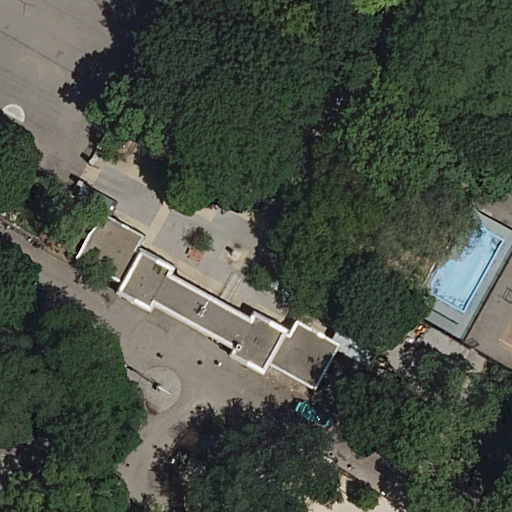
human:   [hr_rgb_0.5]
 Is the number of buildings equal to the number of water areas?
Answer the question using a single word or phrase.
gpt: no

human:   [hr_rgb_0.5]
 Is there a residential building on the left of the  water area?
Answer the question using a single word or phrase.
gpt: yes

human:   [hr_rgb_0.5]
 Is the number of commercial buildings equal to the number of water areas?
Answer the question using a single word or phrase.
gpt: no

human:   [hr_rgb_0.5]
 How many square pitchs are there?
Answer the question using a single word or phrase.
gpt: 0

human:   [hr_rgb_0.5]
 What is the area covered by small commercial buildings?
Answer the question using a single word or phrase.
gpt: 0m2

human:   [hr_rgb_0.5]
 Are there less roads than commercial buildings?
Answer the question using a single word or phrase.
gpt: no

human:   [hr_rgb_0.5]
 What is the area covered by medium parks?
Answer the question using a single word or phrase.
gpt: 0m2

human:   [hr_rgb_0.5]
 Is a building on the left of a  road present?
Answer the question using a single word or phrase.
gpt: yes

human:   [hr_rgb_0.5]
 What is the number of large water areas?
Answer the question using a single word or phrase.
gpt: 0

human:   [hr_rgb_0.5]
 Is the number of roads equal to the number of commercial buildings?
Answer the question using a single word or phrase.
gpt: no

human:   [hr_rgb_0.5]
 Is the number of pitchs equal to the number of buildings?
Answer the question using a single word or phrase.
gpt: yes

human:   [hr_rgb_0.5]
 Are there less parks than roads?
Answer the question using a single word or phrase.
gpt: yes

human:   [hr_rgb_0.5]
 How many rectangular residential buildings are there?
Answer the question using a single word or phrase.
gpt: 1

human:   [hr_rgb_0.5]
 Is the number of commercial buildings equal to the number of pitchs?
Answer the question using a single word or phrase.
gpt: no

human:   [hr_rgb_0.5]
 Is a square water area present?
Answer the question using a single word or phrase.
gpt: no

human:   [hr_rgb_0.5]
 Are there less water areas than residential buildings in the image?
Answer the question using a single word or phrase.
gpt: yes

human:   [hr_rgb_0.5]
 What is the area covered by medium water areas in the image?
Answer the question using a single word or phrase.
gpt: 145m2

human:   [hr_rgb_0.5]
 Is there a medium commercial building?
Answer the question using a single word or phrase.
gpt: no

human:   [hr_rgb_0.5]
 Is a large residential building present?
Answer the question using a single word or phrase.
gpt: yes

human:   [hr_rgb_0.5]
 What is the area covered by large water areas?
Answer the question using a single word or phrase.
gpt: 0m2

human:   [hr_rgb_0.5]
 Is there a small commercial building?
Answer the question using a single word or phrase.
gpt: no

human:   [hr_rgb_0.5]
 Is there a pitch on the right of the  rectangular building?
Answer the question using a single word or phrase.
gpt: yes

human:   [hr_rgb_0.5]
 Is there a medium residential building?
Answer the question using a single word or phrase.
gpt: no

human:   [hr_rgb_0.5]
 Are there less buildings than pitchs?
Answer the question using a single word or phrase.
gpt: no

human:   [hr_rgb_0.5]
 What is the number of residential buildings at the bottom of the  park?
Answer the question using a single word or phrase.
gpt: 0

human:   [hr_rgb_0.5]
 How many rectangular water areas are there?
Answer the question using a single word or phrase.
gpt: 1

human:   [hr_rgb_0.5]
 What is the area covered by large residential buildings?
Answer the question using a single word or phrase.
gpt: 512m2

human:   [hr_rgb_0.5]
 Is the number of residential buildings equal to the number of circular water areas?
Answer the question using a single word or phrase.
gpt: no

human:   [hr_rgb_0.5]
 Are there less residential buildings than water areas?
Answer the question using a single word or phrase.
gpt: no

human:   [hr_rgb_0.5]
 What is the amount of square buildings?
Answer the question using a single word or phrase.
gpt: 0

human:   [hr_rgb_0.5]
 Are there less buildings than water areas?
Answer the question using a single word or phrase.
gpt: no

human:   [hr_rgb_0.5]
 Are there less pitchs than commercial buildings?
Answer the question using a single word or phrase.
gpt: no

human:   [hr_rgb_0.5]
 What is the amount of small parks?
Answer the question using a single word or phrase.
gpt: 0

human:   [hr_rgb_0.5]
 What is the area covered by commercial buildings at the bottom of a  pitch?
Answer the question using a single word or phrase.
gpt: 0m2

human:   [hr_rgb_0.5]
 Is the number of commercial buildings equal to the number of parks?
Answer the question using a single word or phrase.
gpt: no

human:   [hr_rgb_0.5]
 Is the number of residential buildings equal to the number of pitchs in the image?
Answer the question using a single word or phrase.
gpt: yes